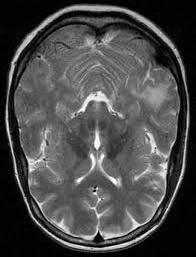
Label: notumor